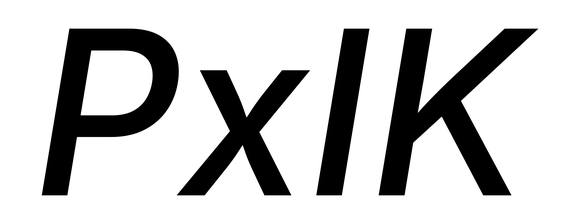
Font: Inter-Italic_Medium_Italic